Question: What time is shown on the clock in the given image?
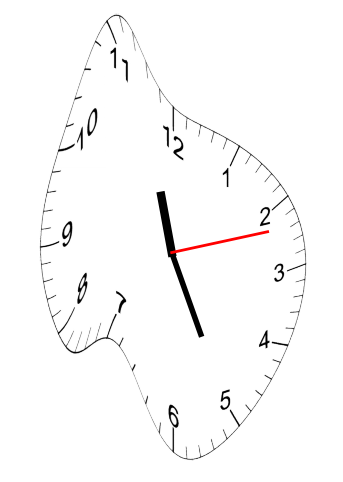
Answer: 11:25:12